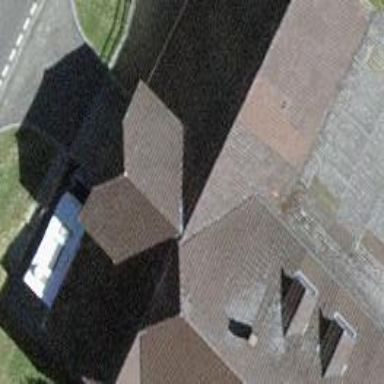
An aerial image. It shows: Farm building.